Interaction volume radius: 5 \u00c5
Interaction volume height: 35 \u00c5
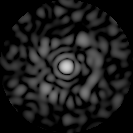
Disorder parameter: 0.8265